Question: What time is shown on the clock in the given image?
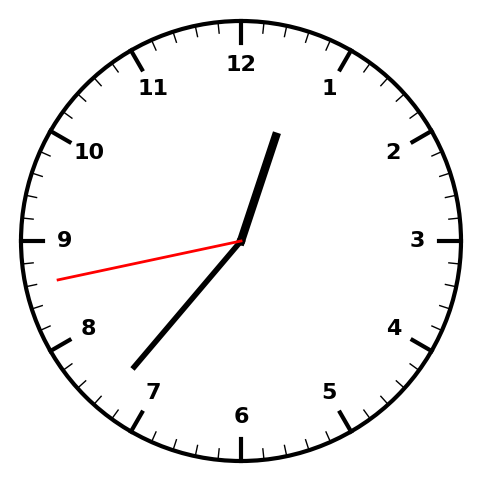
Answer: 12:36:43